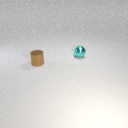
small cyan metal sphere to the right of small brown metal cylinder